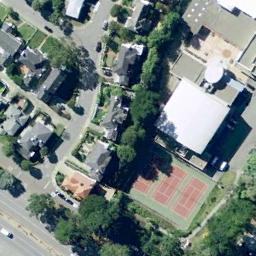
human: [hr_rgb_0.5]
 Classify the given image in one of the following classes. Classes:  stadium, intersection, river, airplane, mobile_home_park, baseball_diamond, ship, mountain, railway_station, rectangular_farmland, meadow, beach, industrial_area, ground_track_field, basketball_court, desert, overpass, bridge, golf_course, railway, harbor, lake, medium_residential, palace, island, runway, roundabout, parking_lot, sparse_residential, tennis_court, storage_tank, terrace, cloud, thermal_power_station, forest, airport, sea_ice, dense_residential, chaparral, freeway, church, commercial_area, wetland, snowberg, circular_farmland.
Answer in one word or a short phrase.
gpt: tennis_court